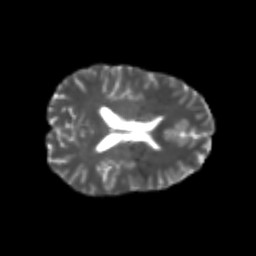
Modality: T2w
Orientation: axial
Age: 26
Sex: female
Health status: healthy
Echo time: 0.074 s